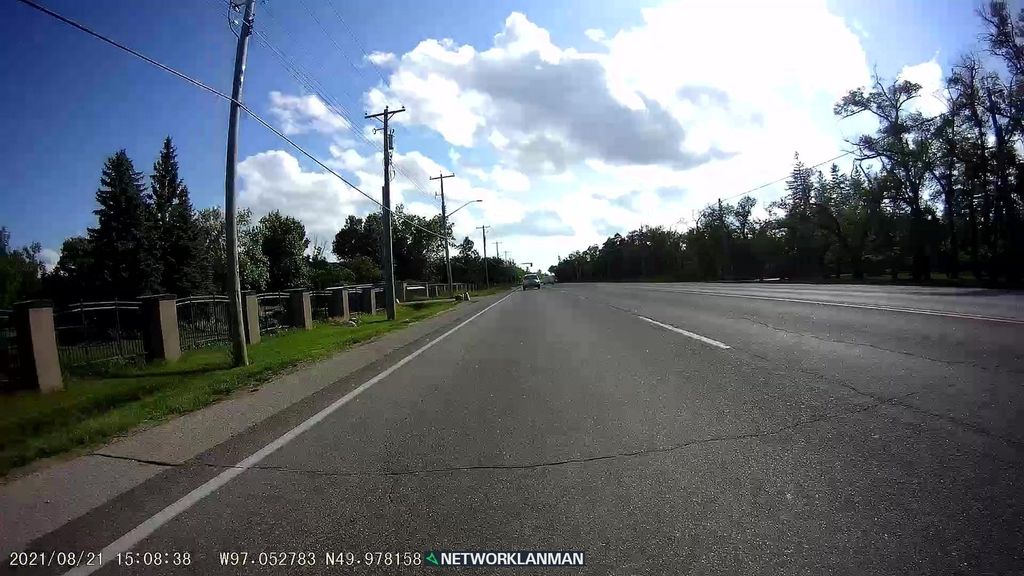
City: winnipeg